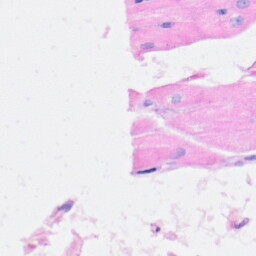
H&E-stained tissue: Heart